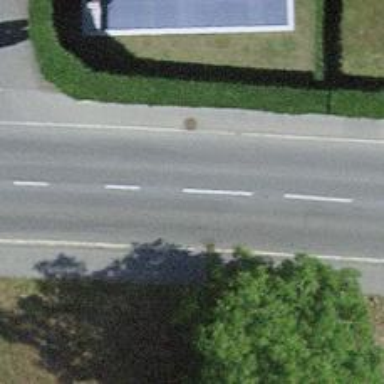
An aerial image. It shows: Tertiary road with separate sidewalks on both sides.